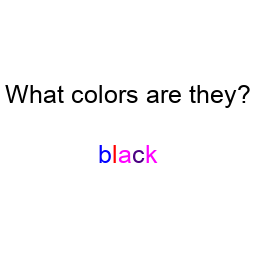
Color: blue, red, magenta, indigo, magenta
Color name shown: black
Background color: white
Question text color: black